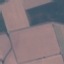
Label: AnnualCrop